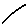
Label: line